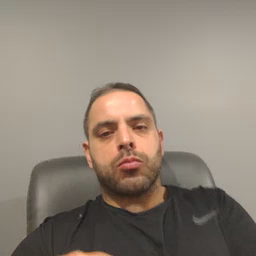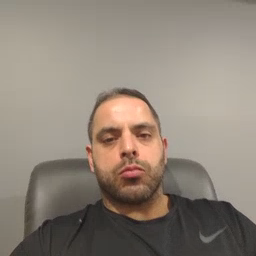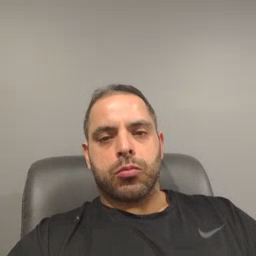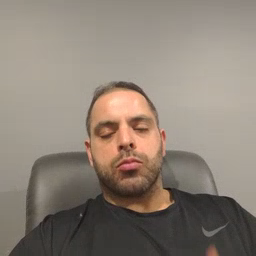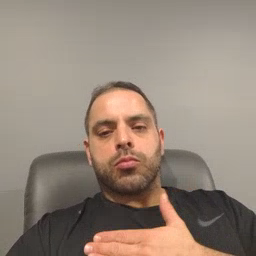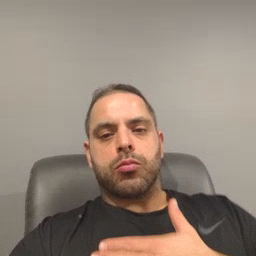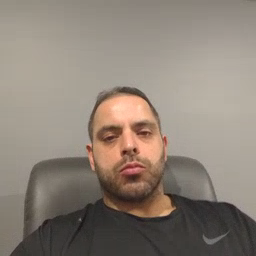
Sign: minemy